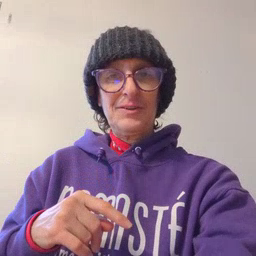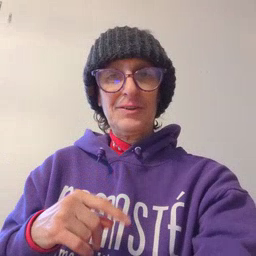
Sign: hear